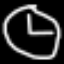
Label: clock